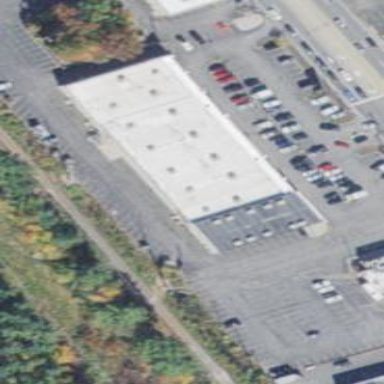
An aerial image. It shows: Hardware shop located in building.